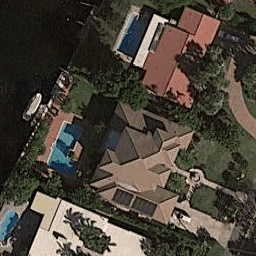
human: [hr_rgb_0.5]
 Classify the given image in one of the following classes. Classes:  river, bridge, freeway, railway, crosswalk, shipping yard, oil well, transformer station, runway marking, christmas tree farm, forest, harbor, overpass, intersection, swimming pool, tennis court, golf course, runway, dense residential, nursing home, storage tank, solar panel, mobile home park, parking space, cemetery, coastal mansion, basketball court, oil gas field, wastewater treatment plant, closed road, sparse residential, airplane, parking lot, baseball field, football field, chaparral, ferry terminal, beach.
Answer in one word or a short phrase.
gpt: coastal mansion